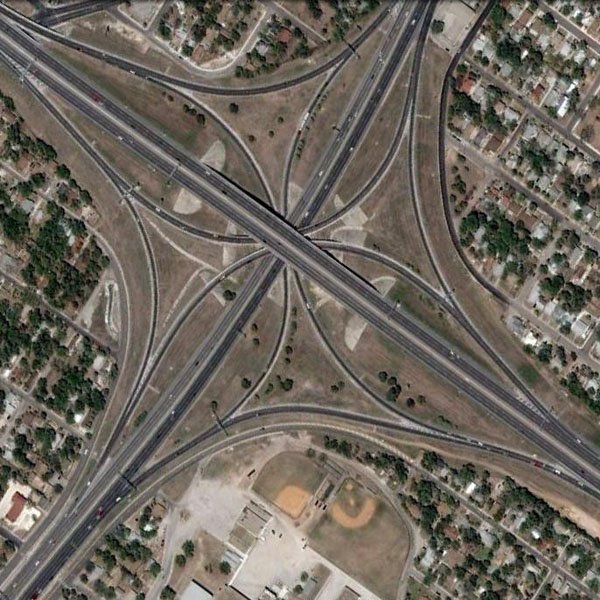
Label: Viaduct